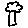
Label: tree